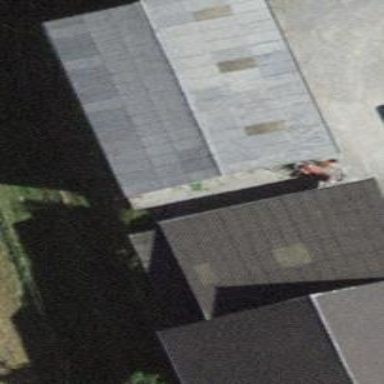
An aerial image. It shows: Shed.